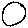
Label: moon